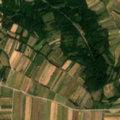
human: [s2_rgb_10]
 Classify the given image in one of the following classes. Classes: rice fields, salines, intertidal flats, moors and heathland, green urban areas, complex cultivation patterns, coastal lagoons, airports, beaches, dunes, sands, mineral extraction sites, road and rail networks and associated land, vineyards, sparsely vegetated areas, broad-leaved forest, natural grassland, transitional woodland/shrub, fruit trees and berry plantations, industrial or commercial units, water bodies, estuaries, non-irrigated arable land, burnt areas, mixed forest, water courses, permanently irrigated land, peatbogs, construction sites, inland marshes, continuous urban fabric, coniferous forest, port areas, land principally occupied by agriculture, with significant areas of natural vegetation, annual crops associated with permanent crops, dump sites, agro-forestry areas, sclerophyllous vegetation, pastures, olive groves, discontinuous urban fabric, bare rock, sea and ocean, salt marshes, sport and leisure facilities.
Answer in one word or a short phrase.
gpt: discontinuous urban fabric, non-irrigated arable land, land principally occupied by agriculture, with significant areas of natural vegetation, broad-leaved forest, transitional woodland/shrub